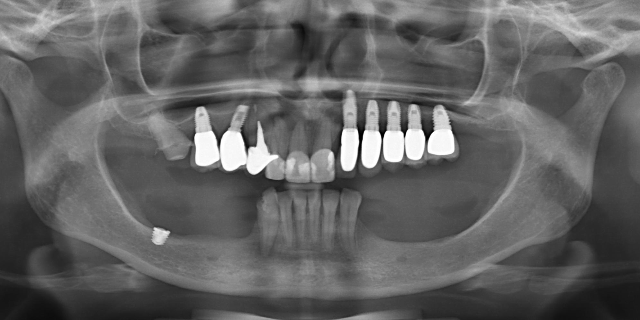
adult